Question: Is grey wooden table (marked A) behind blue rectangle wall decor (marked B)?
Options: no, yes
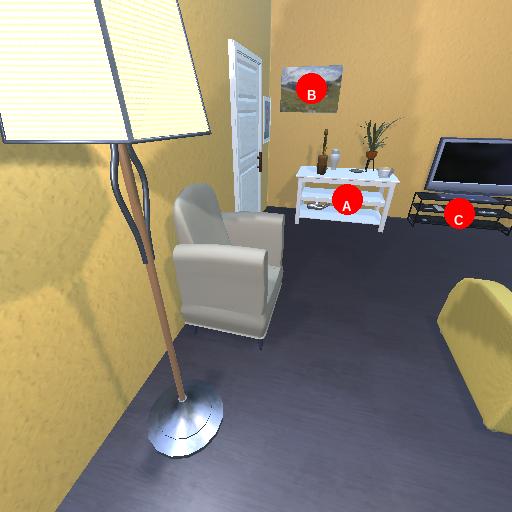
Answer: no